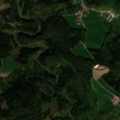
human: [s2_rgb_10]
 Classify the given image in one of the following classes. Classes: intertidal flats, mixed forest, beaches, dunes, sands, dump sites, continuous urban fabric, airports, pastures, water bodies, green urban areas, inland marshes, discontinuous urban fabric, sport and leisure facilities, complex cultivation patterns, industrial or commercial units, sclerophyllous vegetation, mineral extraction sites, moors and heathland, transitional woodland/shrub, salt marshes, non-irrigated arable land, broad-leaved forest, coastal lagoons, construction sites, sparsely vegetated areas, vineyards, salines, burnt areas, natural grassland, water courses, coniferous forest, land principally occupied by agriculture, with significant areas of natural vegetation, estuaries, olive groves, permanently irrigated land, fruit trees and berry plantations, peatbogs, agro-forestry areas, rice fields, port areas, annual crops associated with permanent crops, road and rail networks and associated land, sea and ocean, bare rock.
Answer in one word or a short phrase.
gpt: pastures, complex cultivation patterns, mixed forest